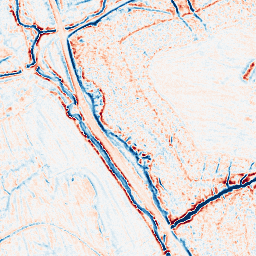
Category: edge_preserving
Decomposition family: bilateral
Decomposition parameters: d: 9
sigma_color: 100
sigma_space: 75
Upsampling method: lanczos
Upsampling parameters: scale: 2
Upsampling scale: 2